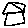
Label: house